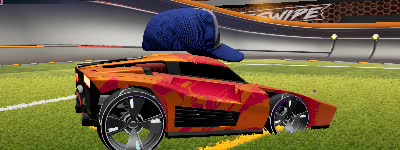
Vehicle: breakout